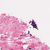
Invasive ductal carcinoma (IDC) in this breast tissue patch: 0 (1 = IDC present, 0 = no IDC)